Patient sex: M
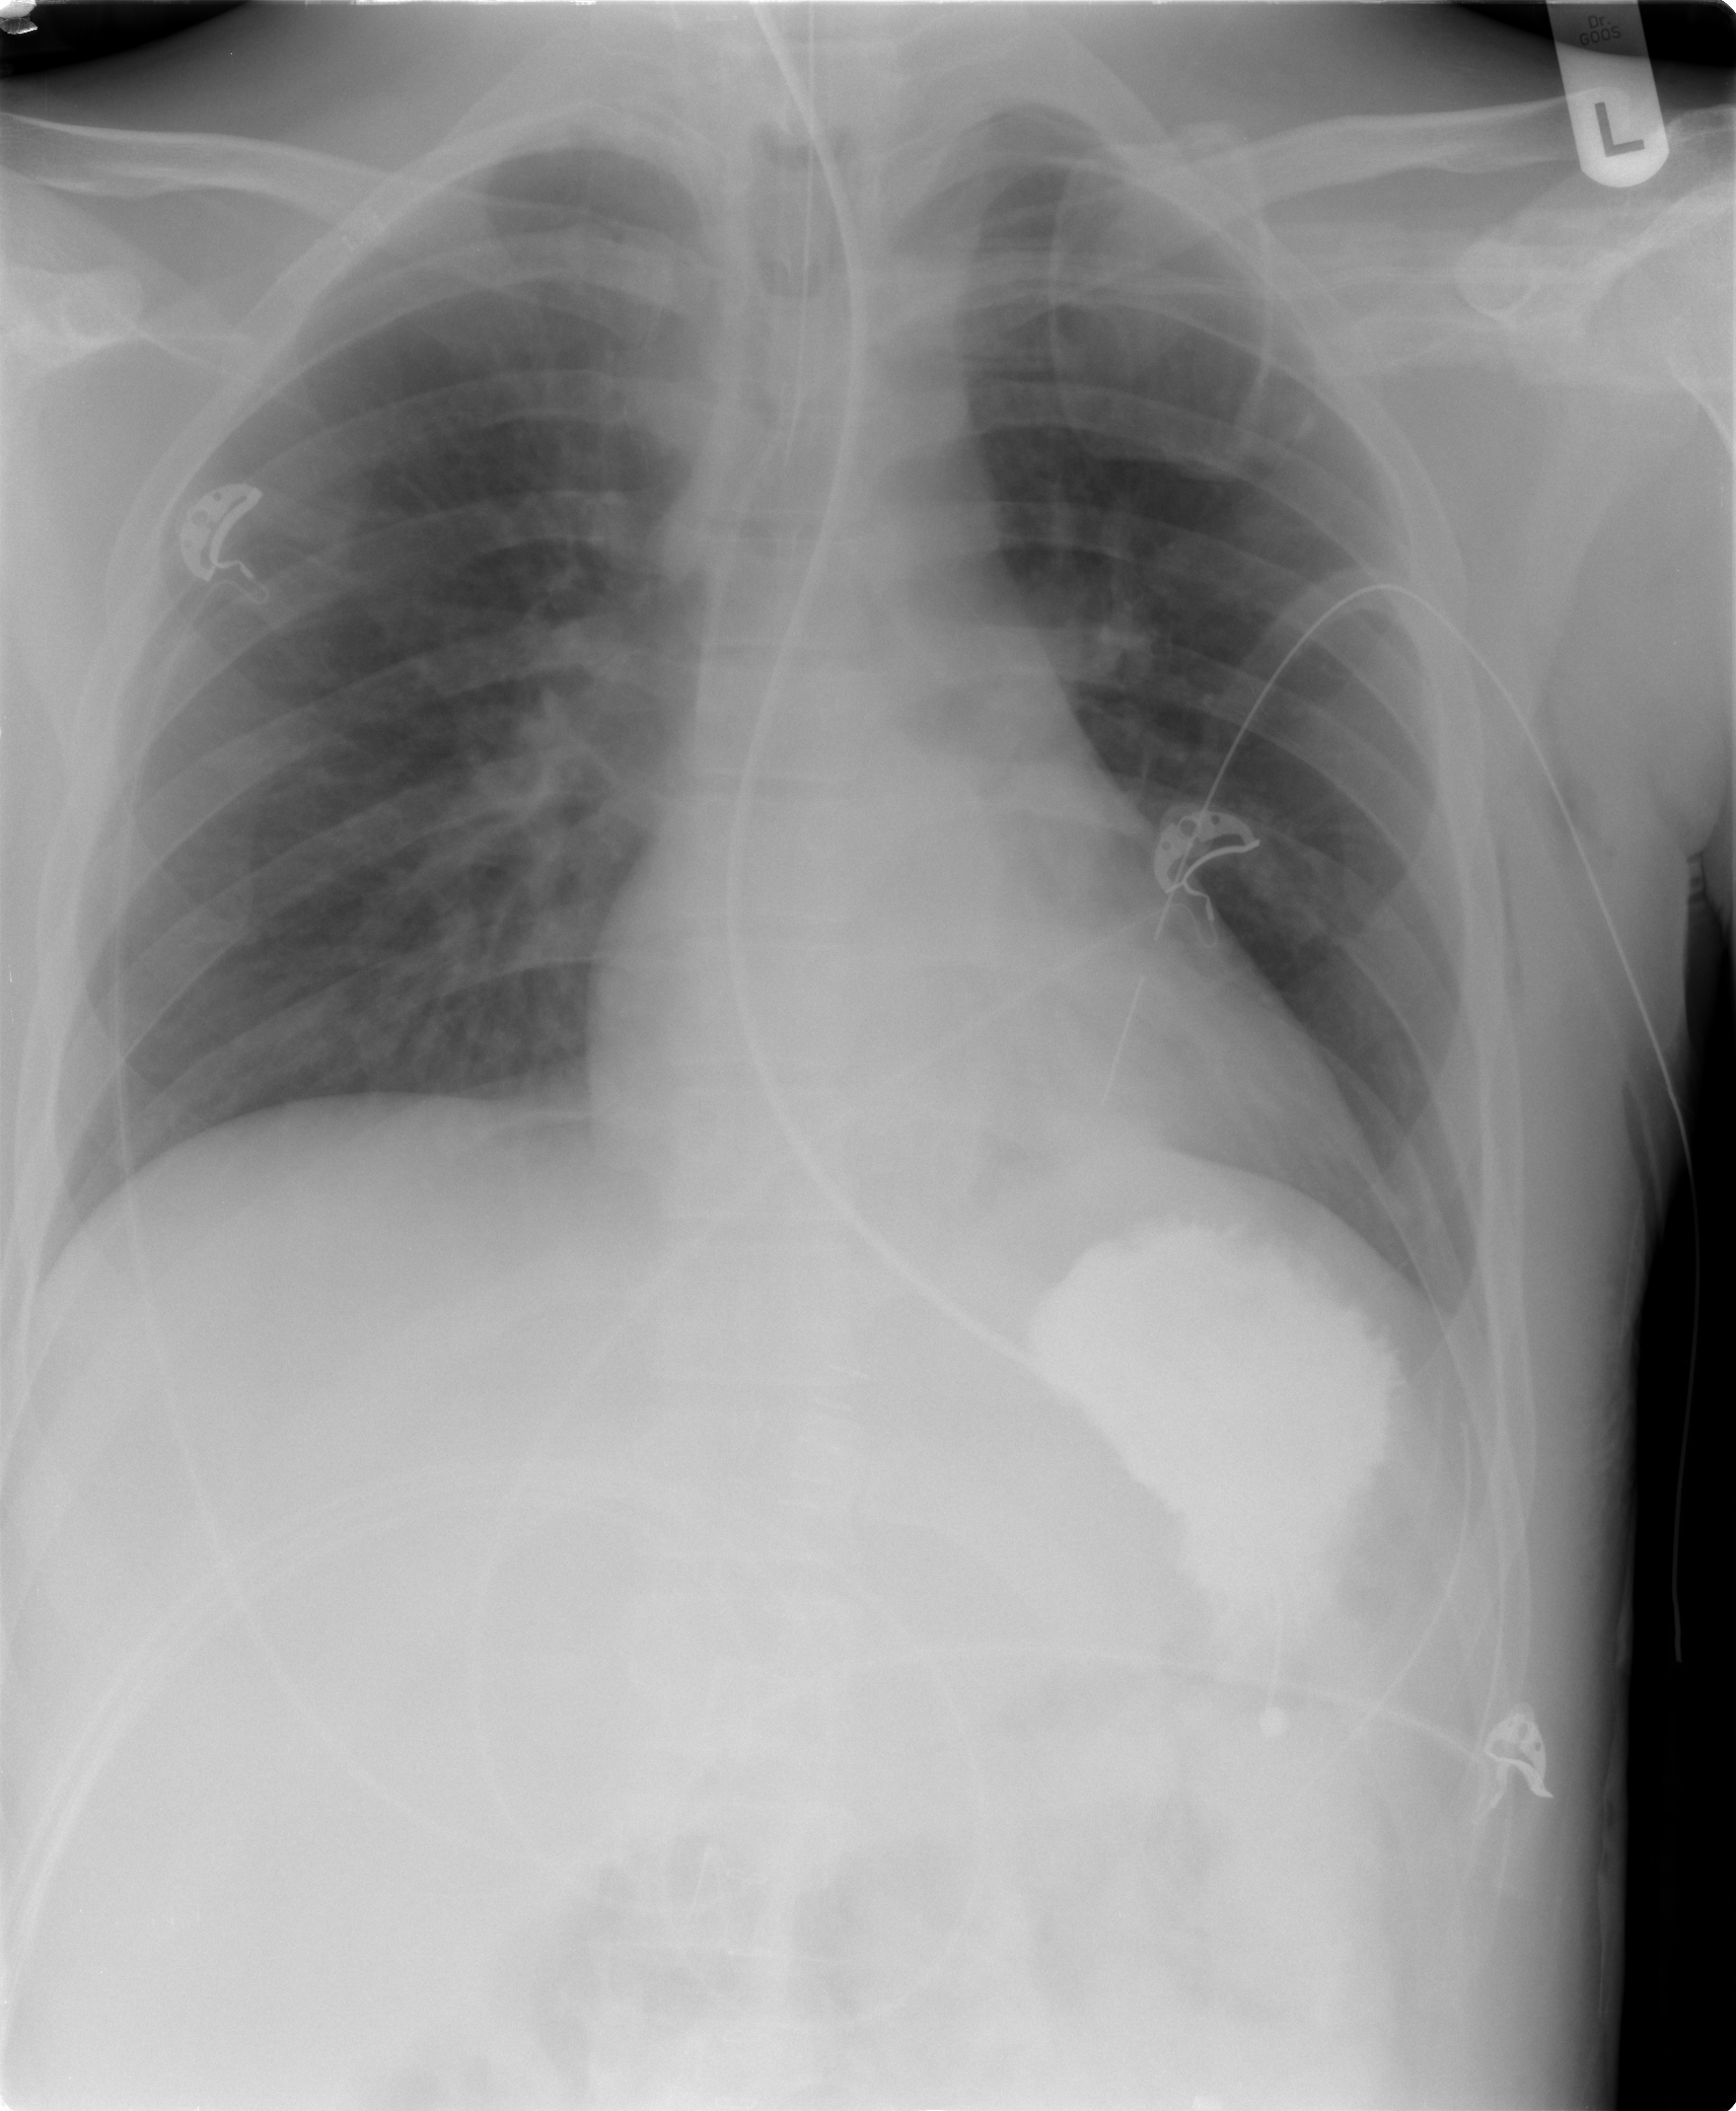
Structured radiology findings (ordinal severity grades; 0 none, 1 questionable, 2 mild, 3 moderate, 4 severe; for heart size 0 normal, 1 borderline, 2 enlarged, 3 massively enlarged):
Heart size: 0
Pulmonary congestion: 0
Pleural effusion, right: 0
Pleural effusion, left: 2
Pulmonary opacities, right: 0
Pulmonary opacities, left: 0
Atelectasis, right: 0
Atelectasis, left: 0